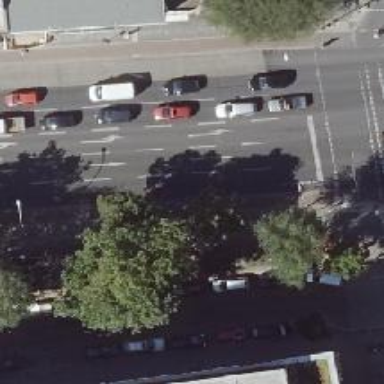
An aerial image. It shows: Secondary road with asphalt surface. There is separate sidewalk and cycle track. Parking lanes on the left side are parallel to the road.